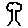
Label: tree